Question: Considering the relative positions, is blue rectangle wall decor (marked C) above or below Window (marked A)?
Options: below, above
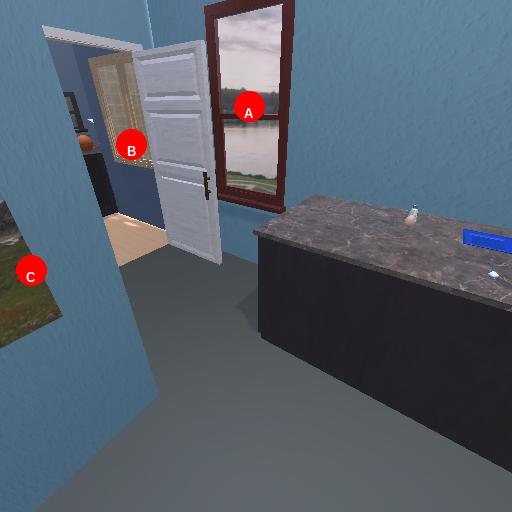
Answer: below